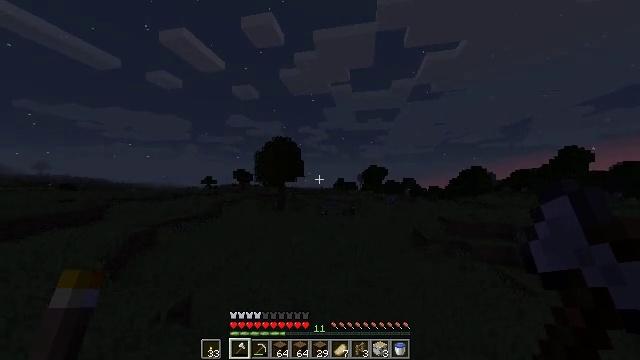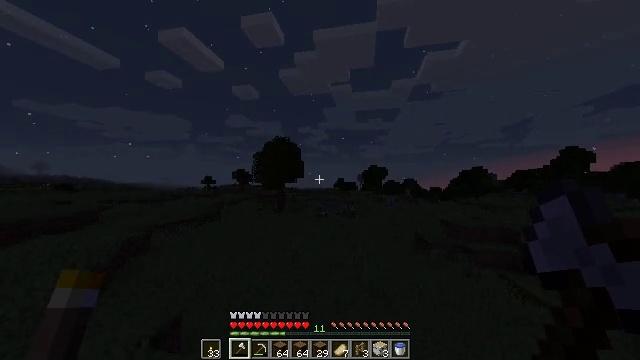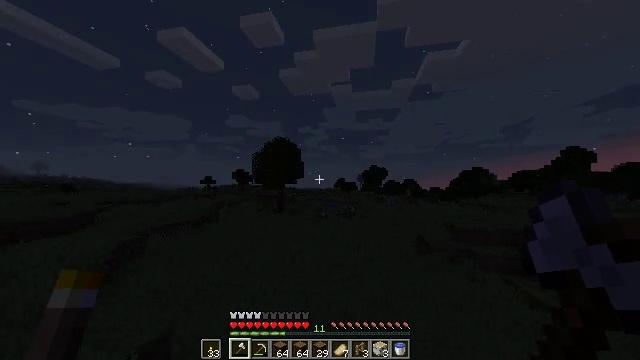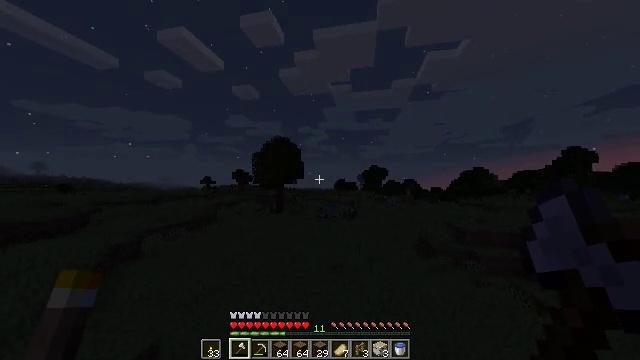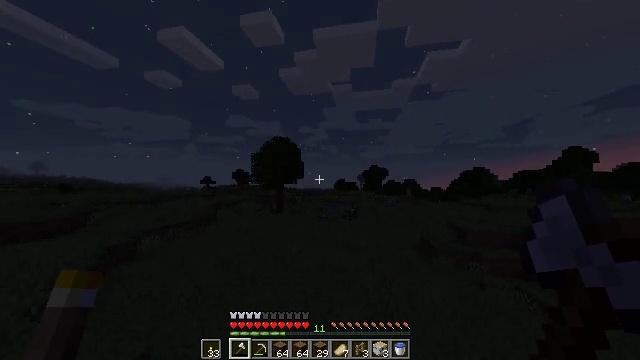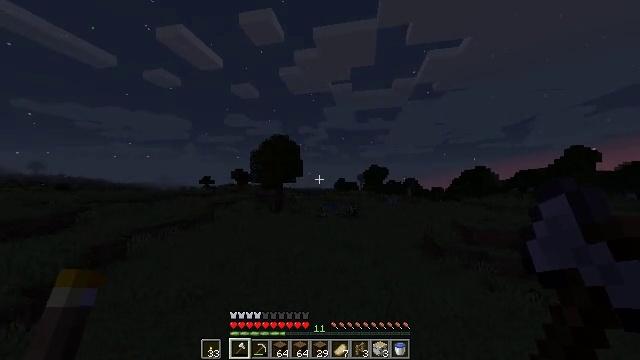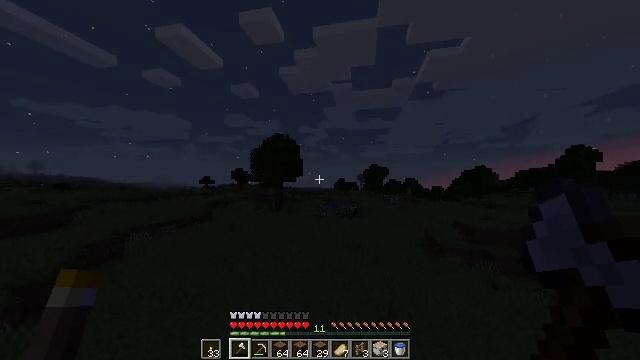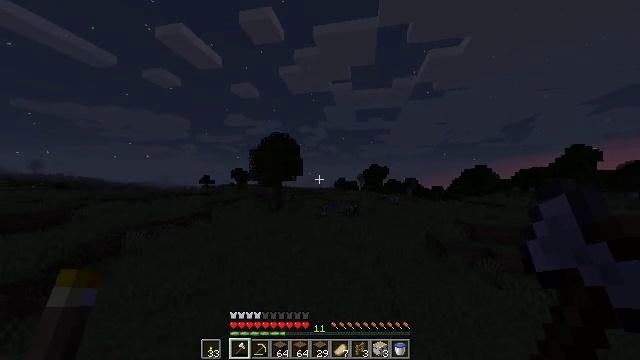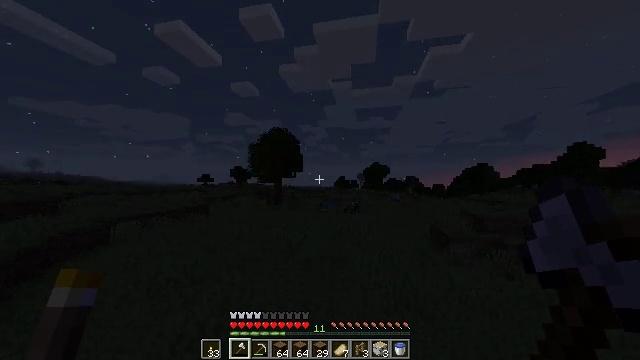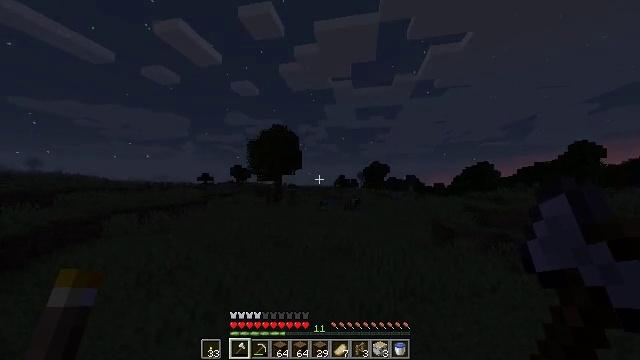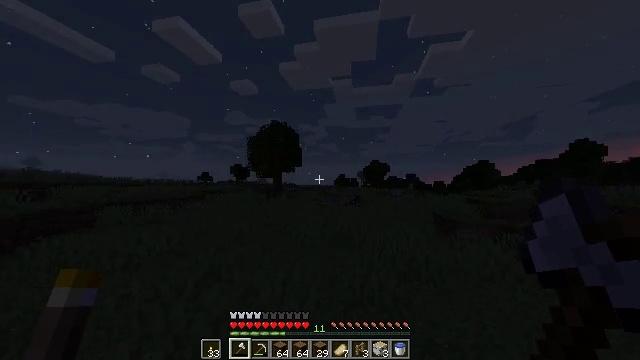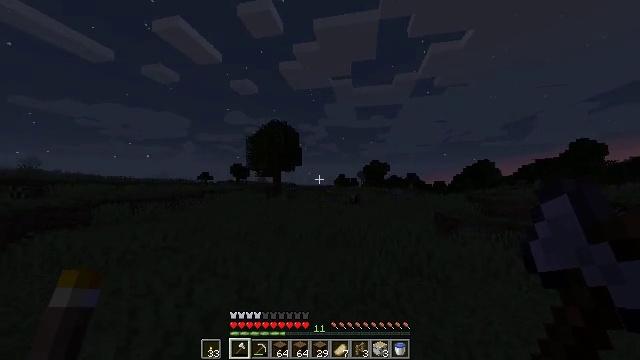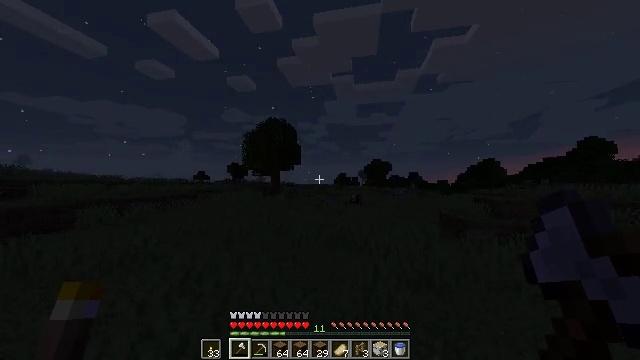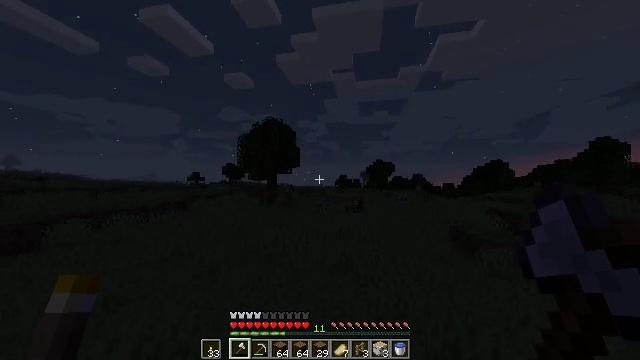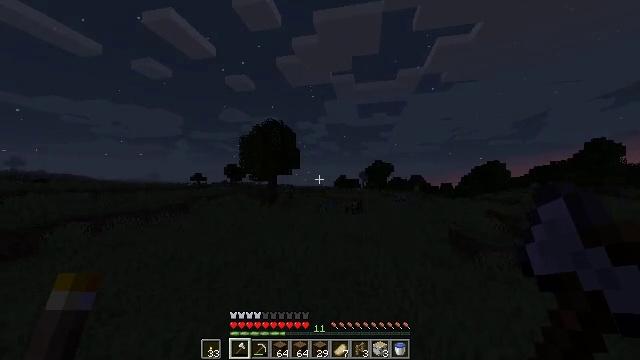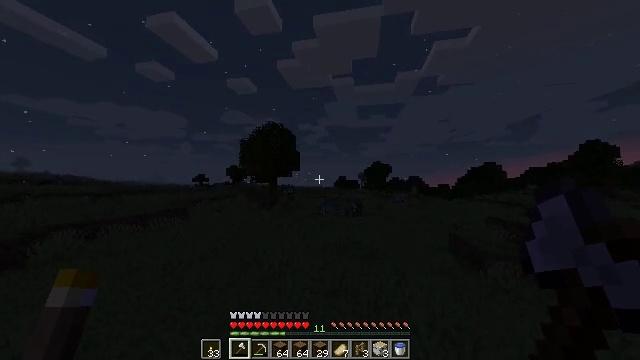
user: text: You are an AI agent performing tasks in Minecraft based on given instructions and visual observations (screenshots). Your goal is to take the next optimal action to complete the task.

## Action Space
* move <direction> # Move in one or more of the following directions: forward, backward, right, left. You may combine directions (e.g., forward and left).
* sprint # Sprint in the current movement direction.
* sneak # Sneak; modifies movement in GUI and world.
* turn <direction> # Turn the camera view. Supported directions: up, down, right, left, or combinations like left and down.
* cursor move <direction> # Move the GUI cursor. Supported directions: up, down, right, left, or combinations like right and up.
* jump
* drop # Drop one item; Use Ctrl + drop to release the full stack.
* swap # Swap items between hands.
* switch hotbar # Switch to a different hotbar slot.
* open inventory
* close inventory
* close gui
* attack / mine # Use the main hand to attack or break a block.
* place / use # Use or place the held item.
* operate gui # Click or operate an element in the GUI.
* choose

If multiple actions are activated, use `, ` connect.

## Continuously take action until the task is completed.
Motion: motion action
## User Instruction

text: Break the white bed to relocate it.
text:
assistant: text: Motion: move forward, sprint, jump
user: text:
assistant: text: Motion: move forward, sprint, jump
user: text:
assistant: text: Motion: move forward, sprint, jump
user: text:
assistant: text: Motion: move forward, sprint, jump
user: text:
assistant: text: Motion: move forward, sprint, jump
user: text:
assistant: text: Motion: move forward, sprint, jump
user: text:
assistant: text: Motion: move forward, sprint, jump
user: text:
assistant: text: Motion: move forward, sprint, jump
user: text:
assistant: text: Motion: move forward, sprint, jump
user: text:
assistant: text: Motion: move forward, sprint, jump
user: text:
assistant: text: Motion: move forward, sprint, jump
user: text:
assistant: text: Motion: move forward, sprint, jump
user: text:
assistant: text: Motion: move forward, sprint, jump
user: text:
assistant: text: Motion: move forward, sprint, jump
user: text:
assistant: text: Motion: move forward, sprint, jump
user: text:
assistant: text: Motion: move forward, sprint, jump
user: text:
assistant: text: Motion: move forward, sprint, jump
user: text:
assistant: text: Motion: move forward, sprint, jump
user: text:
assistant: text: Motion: move forward, sprint, jump
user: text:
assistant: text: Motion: move forward, sprint, jump
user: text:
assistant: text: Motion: move forward, sprint, jump
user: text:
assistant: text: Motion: move forward, sprint, jump
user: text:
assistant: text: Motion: move forward, sprint, jump
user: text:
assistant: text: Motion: move forward, sprint, jump
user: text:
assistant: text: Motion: move forward, sprint, jump
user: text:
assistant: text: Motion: move forward, sprint, jump
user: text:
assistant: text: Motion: move forward and move left, sprint, jump
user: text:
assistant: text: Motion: move forward and move left, sprint, jump
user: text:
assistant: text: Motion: move forward and move left, sprint, jump
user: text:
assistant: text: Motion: move forward and move left, sprint, jump